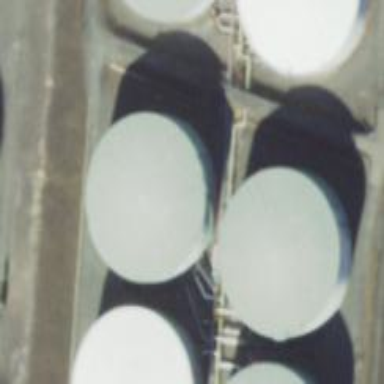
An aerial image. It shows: Storage tank building.